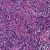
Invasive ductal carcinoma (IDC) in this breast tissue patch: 1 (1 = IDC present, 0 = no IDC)